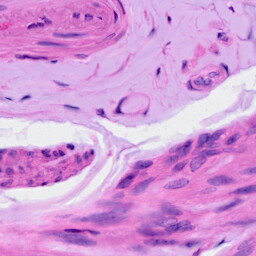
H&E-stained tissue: Ovarian